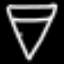
Label: diamond